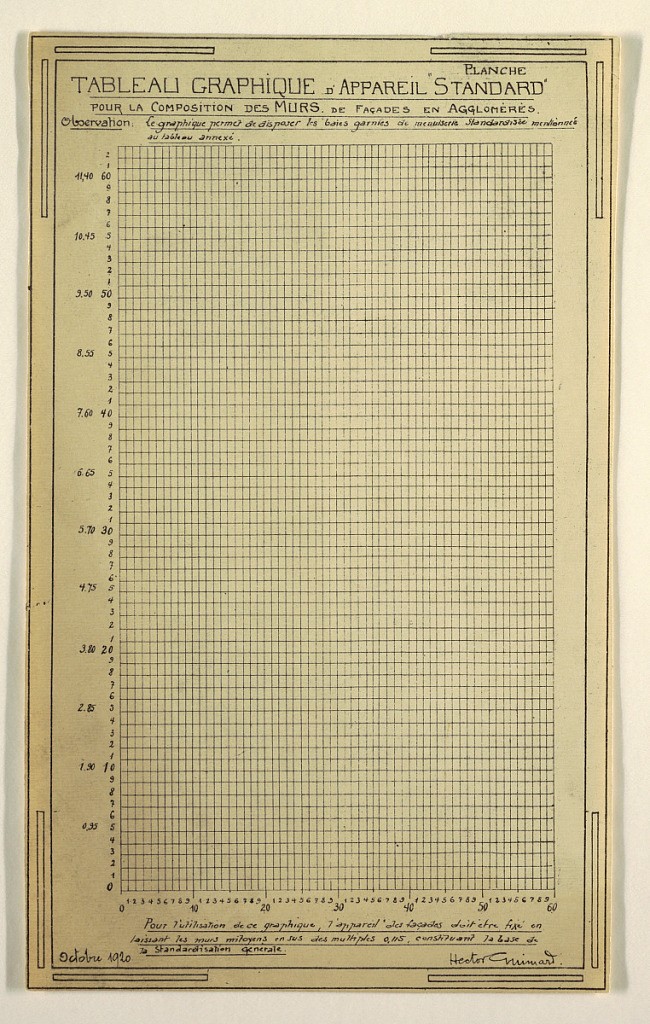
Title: Design for a Mass-Operational House Designed by Hector Guimard, Scale Table
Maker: Hector Guimard, French, 1867–1942
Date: October 1920
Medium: Black ink printed on white paper
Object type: Drawing
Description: Design for a mass-operational house by Guimard, showing the scale of construction directions.